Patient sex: F
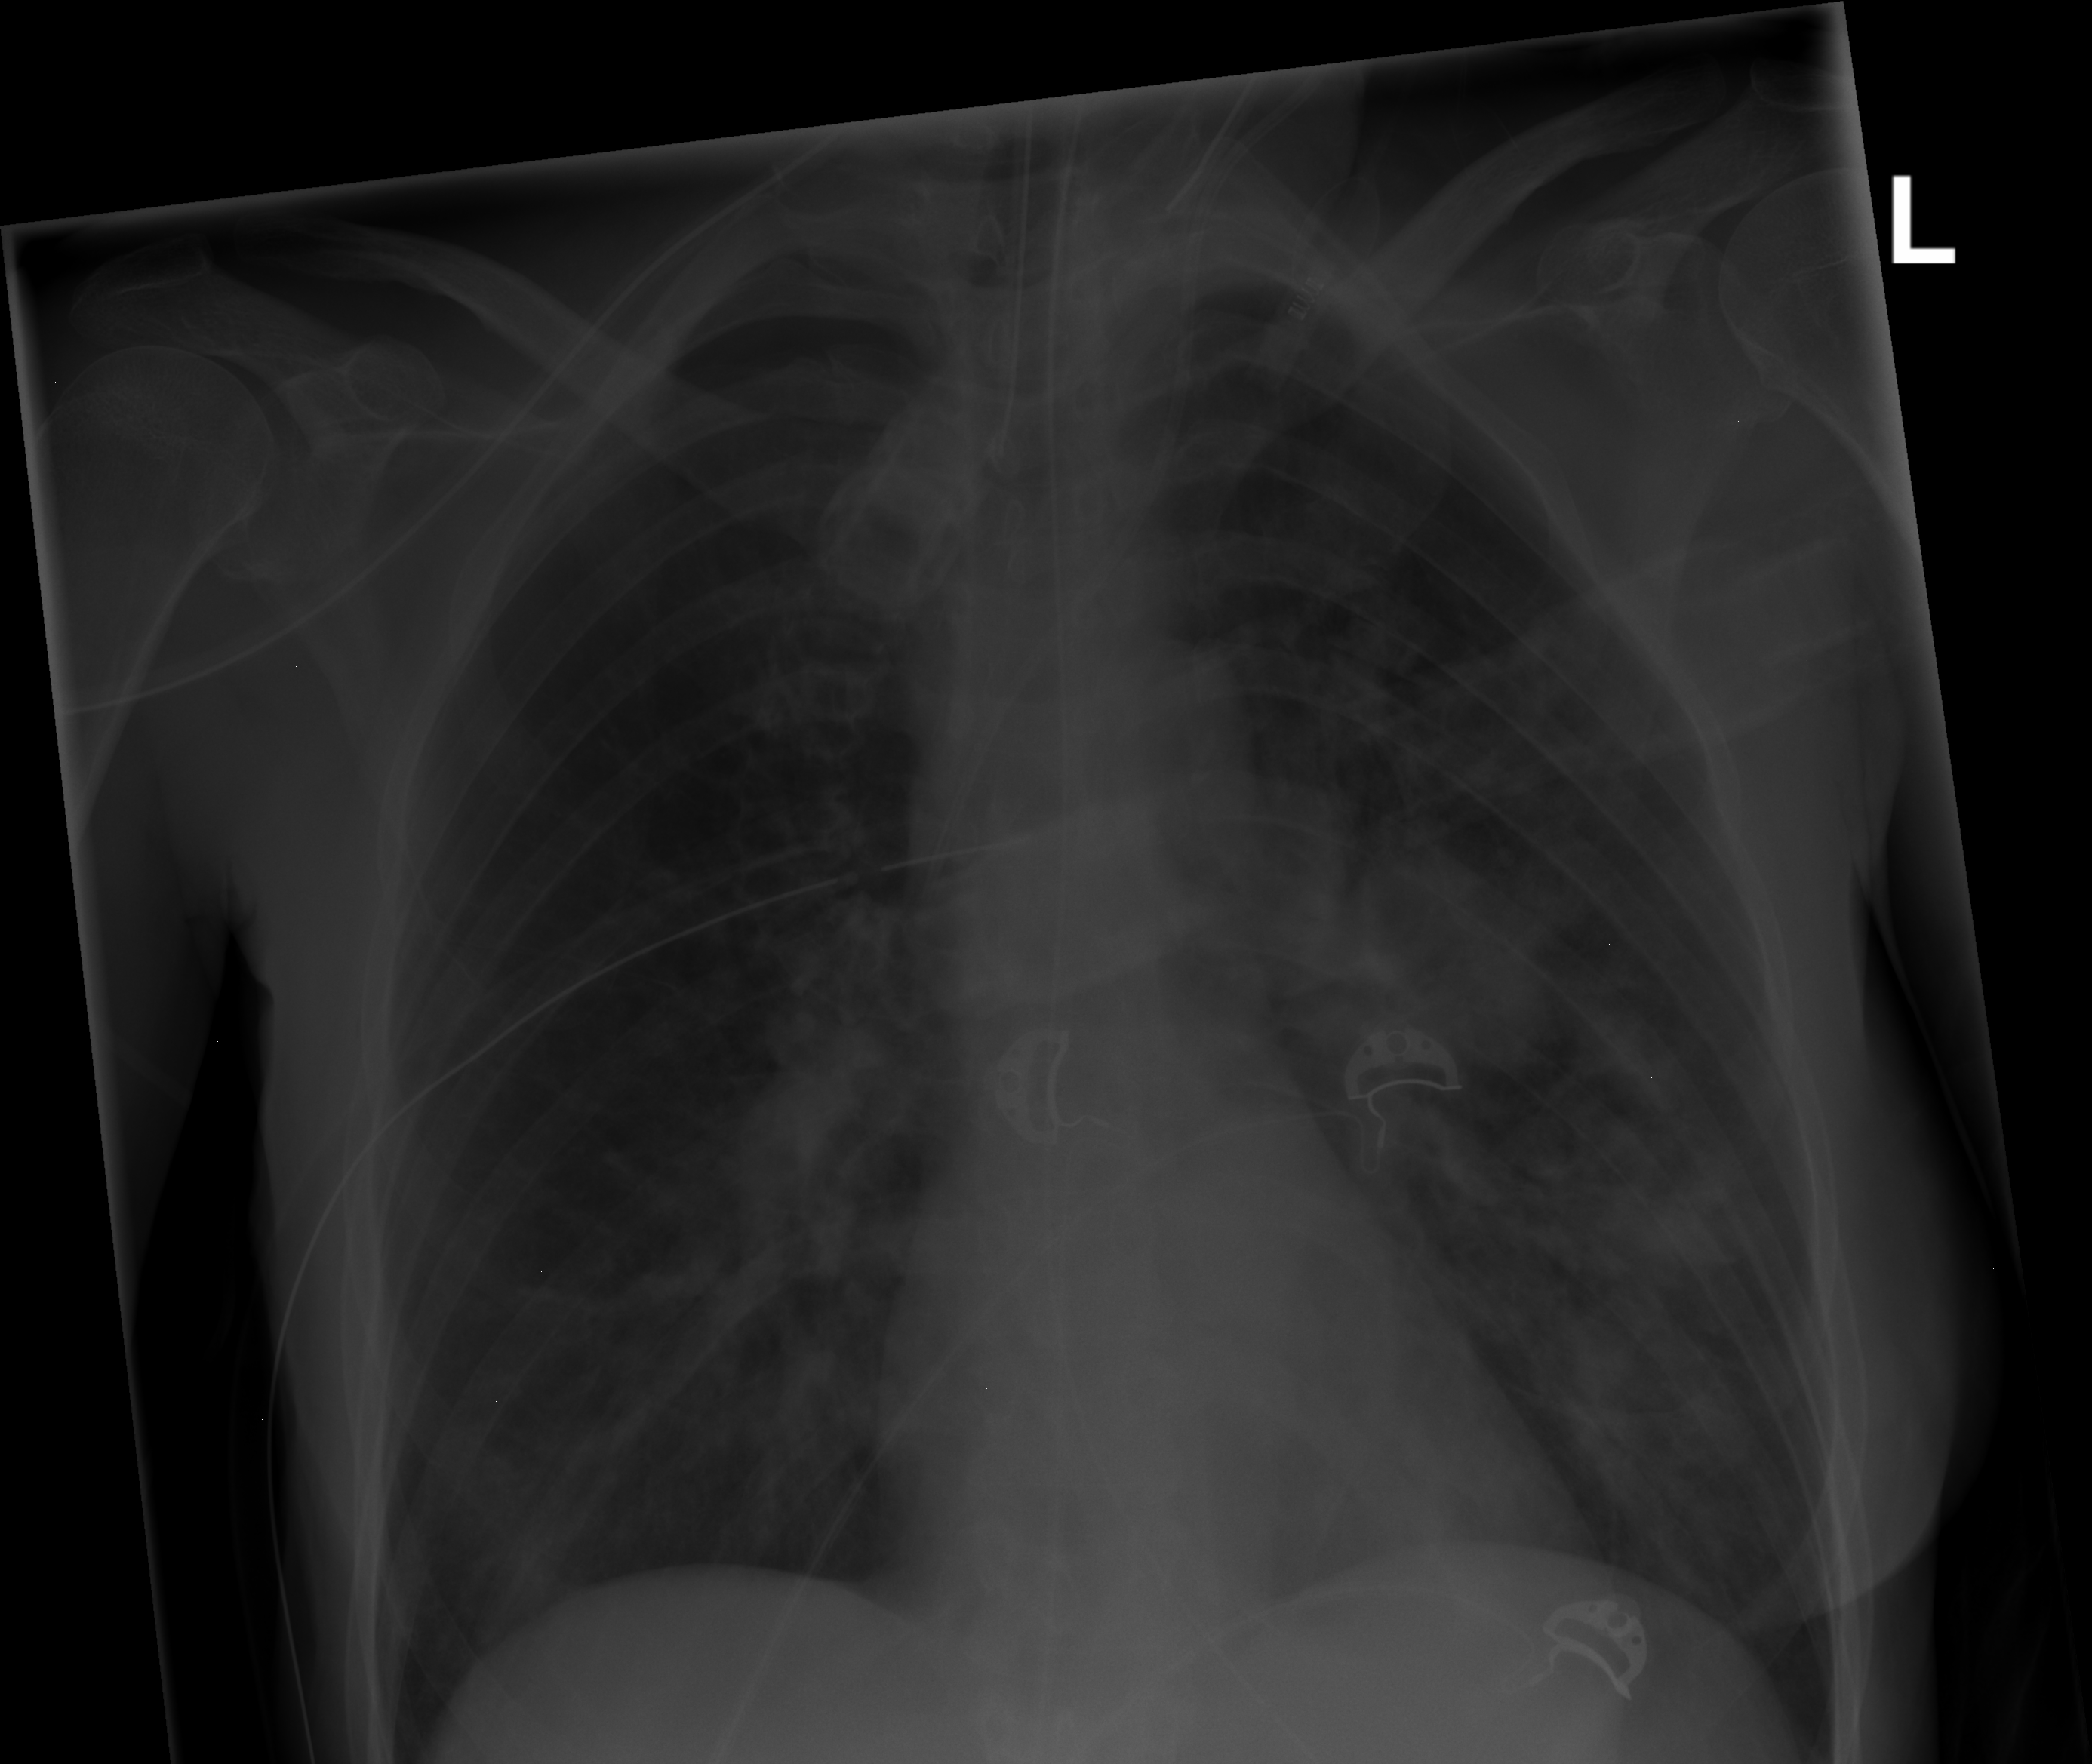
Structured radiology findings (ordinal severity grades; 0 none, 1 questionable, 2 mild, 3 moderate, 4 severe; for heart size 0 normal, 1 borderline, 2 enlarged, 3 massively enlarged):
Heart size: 0
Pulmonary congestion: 0
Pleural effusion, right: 0
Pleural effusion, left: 0
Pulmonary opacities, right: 2
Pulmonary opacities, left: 3
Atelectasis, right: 0
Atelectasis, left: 0